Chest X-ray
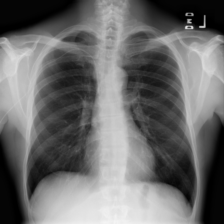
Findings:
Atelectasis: negative
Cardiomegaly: negative
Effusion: negative
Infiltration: negative
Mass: negative
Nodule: negative
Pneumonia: negative
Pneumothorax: negative
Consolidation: negative
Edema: negative
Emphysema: negative
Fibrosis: negative
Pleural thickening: negative
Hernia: negative